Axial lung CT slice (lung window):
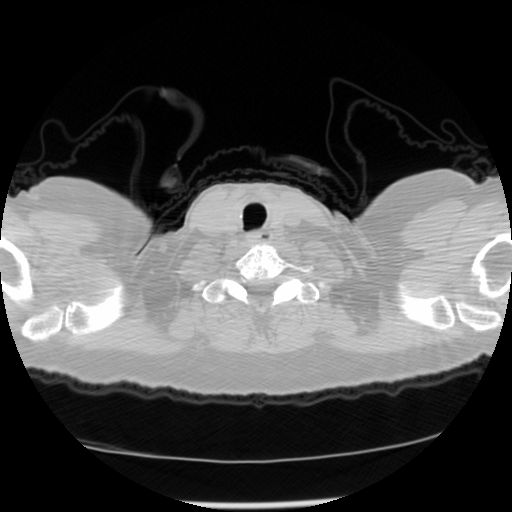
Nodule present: no